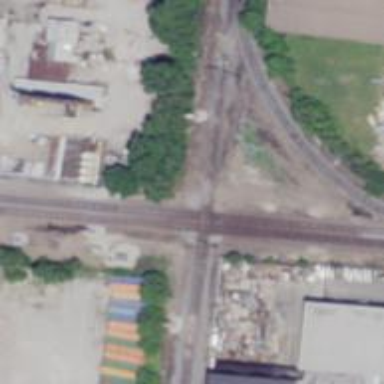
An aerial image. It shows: Railway crossing.